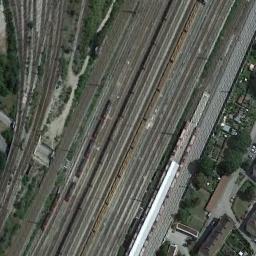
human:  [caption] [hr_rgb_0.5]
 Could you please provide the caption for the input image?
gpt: Several buildings of different shapes are beside the railway .

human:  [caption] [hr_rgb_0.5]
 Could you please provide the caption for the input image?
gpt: These railways have some trains on the tracks and a residential area is on one side of the railways .

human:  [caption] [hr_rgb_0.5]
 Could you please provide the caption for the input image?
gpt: There are two parallel railway lines here .

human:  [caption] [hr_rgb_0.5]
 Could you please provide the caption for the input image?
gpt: The railway is next to some trees and houses .

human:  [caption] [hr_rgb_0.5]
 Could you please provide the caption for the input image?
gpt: There are some buildings and green trees beside the railway .